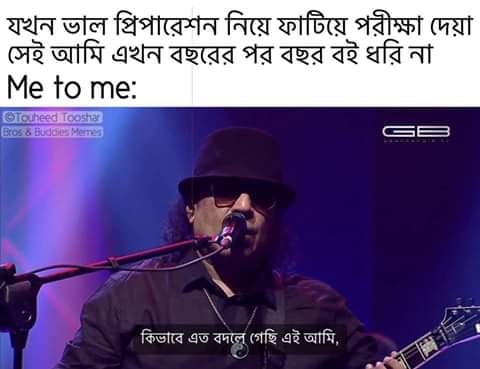
Caption: যখন ভালো প্রিপারেশন নিয়ে ফাটিয়ে পরীক্ষা দেয়া সেই আমি এখন বছরের পর বছর বই ধরি না    Me to me:    কিভাবে এত বদলে গেছি এই আমি
Label: non-hate